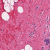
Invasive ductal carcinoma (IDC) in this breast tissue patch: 0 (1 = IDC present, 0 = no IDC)